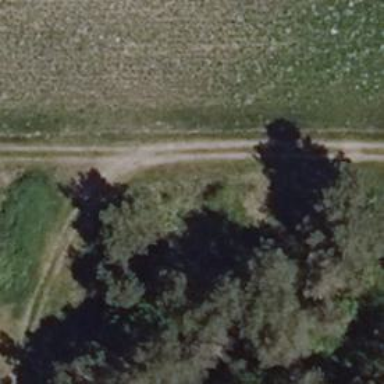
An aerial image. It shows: Track road with grade4 tracktype.